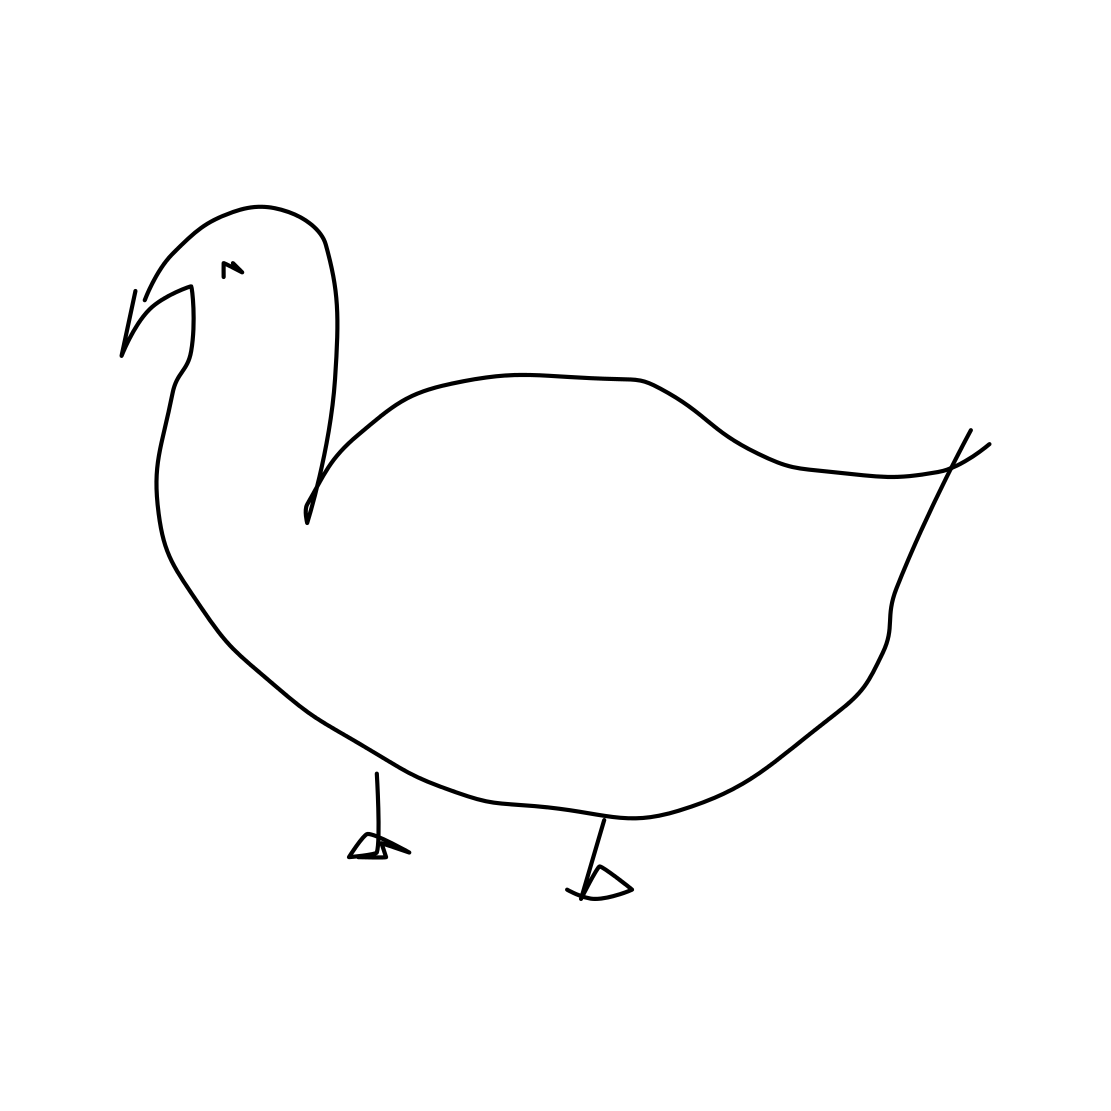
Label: swan